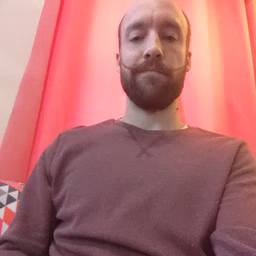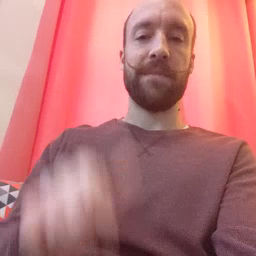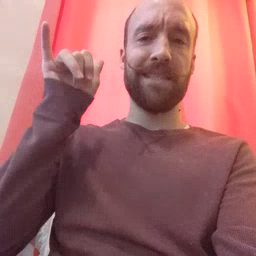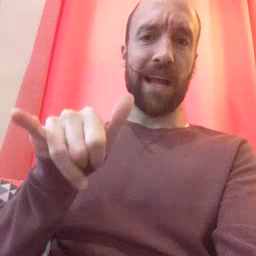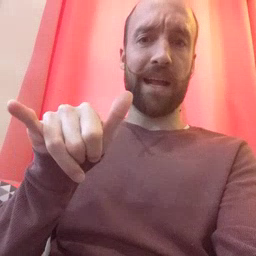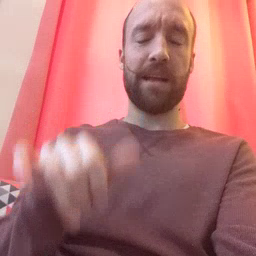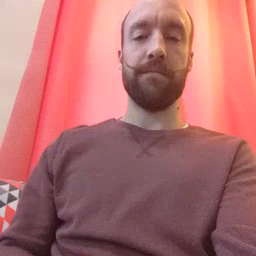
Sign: stay